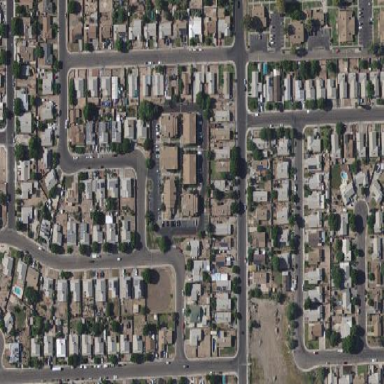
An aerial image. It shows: Residential area within neighborhood.